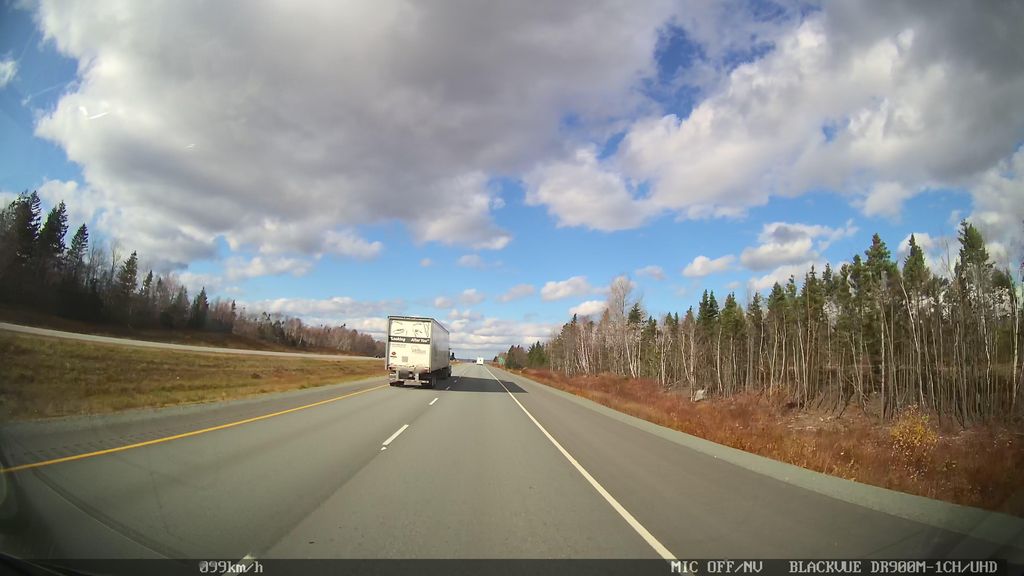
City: halifax